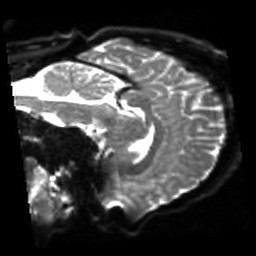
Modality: sbref
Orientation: sagittal
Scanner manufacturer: siemens
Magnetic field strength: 3 T
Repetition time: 4 s
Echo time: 0.0594 s